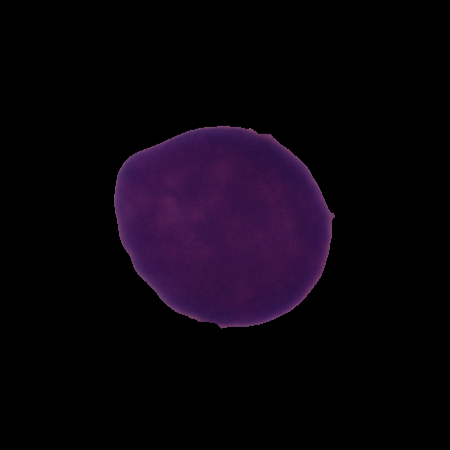
Label: healthy